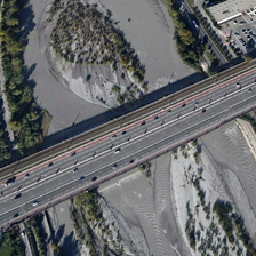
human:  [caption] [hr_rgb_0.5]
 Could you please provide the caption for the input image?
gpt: in the river which a road goes over  green plants grow on three sandbars .

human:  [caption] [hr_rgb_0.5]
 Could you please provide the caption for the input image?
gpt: the majestic bustling bridge spans the river with three islands on it .

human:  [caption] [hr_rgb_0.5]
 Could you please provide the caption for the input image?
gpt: several cars passing on the bridge which is upon mountains and trees .

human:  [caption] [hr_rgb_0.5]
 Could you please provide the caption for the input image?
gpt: the huge straight bridge across the turbid gray river with eyots .

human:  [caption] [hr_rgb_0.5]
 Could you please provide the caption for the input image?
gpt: some cars are over a river with many green trees in two sides and an island with green trees in it .